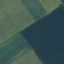
Land use / land cover class: AnnualCrop